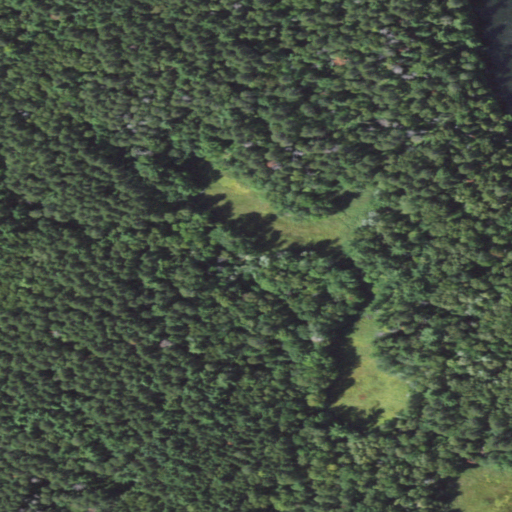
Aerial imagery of island in Minnesota named Star Island containing evergreen forest, woody wetlands, mixed forest, and open water